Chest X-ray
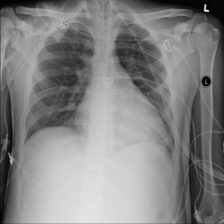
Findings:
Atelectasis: negative
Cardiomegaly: positive
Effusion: negative
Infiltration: negative
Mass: negative
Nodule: negative
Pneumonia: negative
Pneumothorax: negative
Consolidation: negative
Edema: negative
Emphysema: negative
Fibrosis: negative
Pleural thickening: negative
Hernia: negative